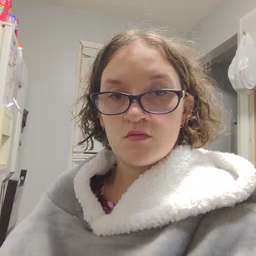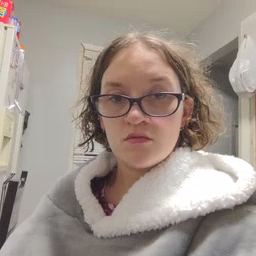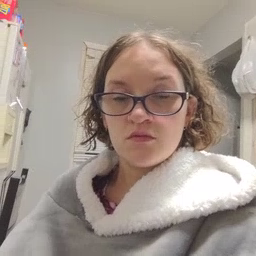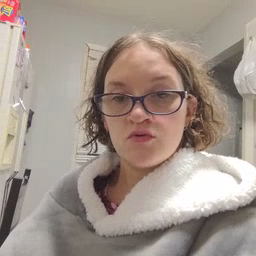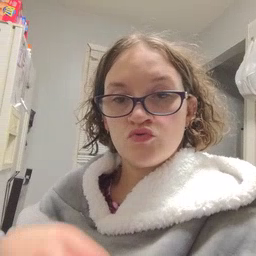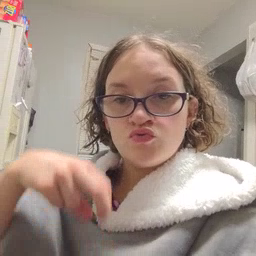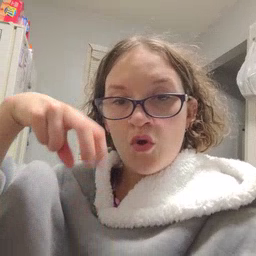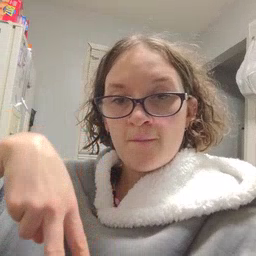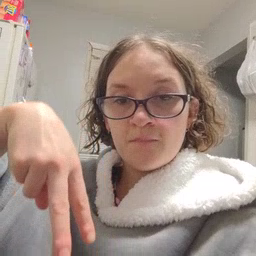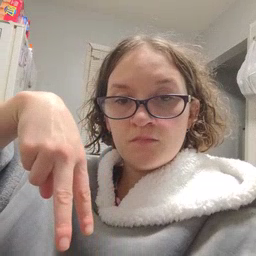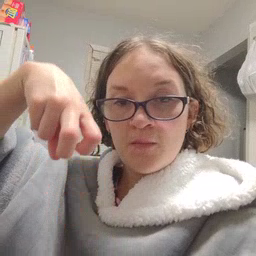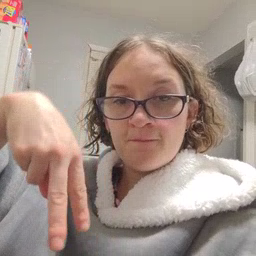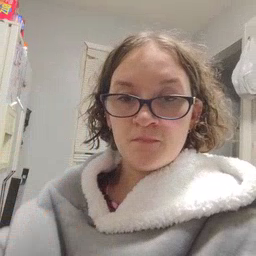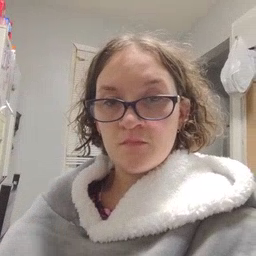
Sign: jump